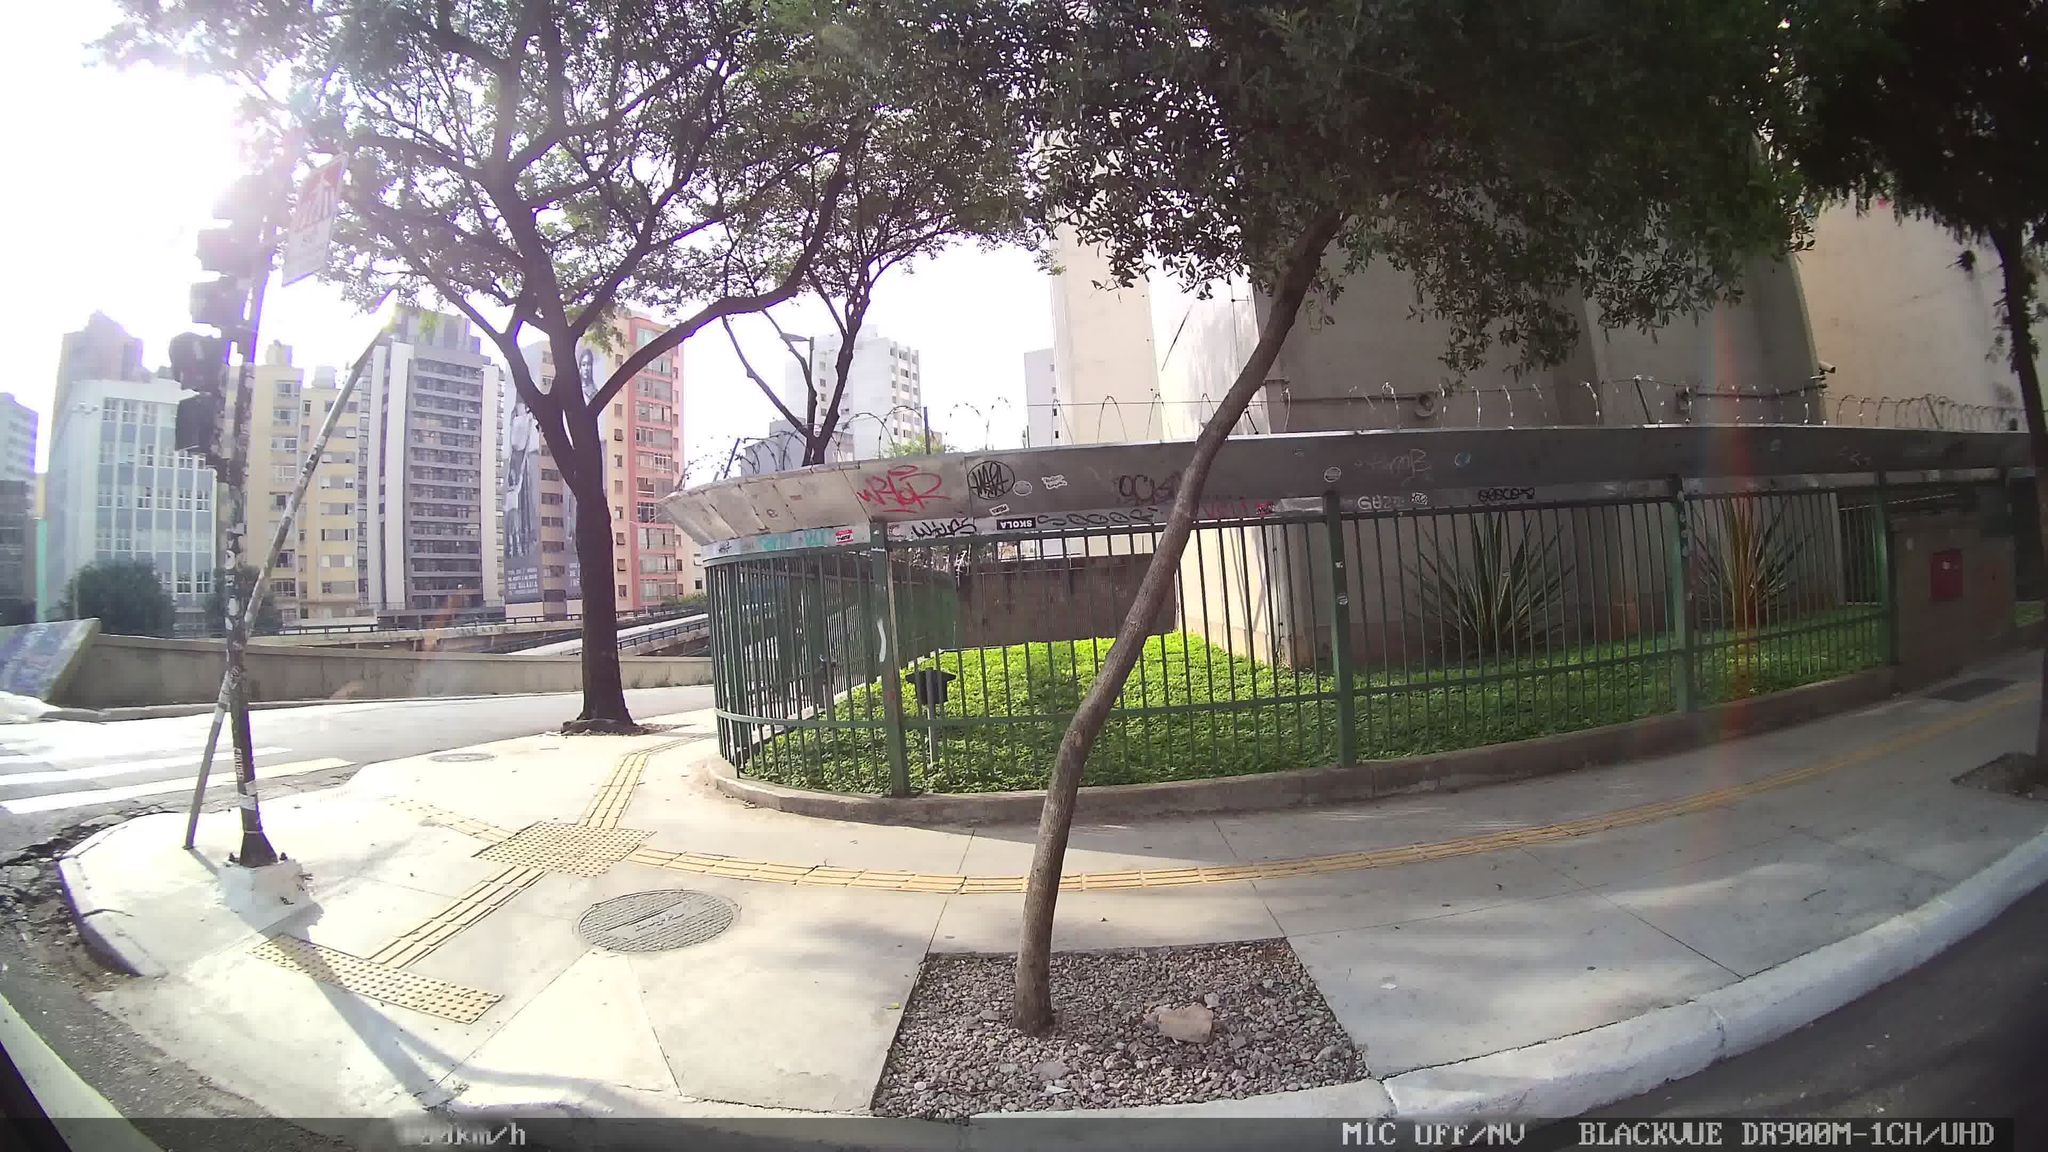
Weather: snowy
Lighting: day
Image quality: good
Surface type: cycling surface
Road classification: secondary
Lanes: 2, 1
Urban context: urban centre
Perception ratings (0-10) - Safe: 6.01, Lively: 6.82, Beautiful: 5.77, Boring: 5.07, Depressing: 5.1, Wealthy: 4.56